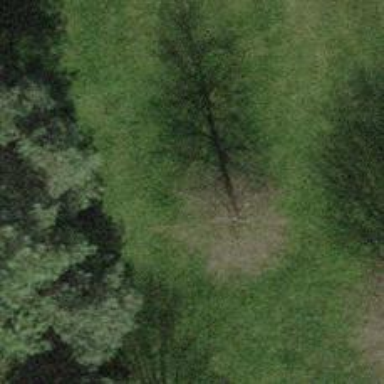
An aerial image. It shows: Single tag "natural: tree."